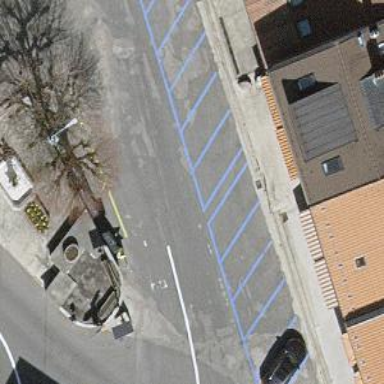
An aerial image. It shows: Parking lane with asphalt surface.